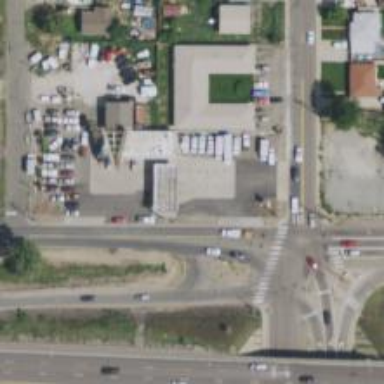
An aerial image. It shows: Convenience shop.